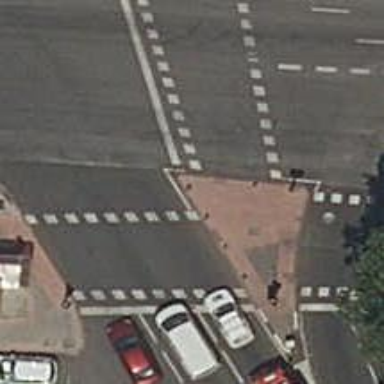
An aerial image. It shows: Pedestrian road.